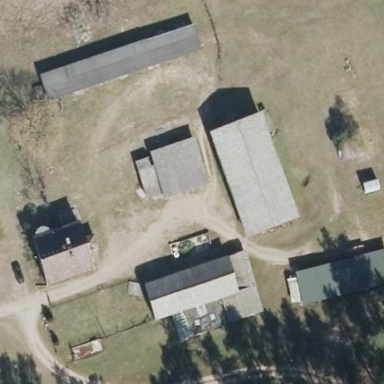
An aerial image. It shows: Farmyard area.